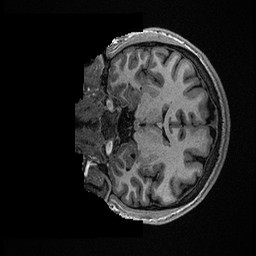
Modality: T1w
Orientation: coronal
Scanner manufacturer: ge
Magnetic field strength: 3 T
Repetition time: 0.006952 s
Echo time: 0.00292 s